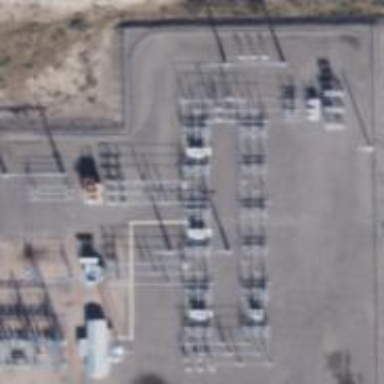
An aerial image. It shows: Switch used for power control.